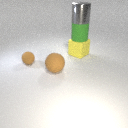
large brown rubber sphere in front of large yellow rubber cube